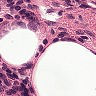
Metastatic tissue present: no